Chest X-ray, PA view. Patient: 68 years old, sex M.
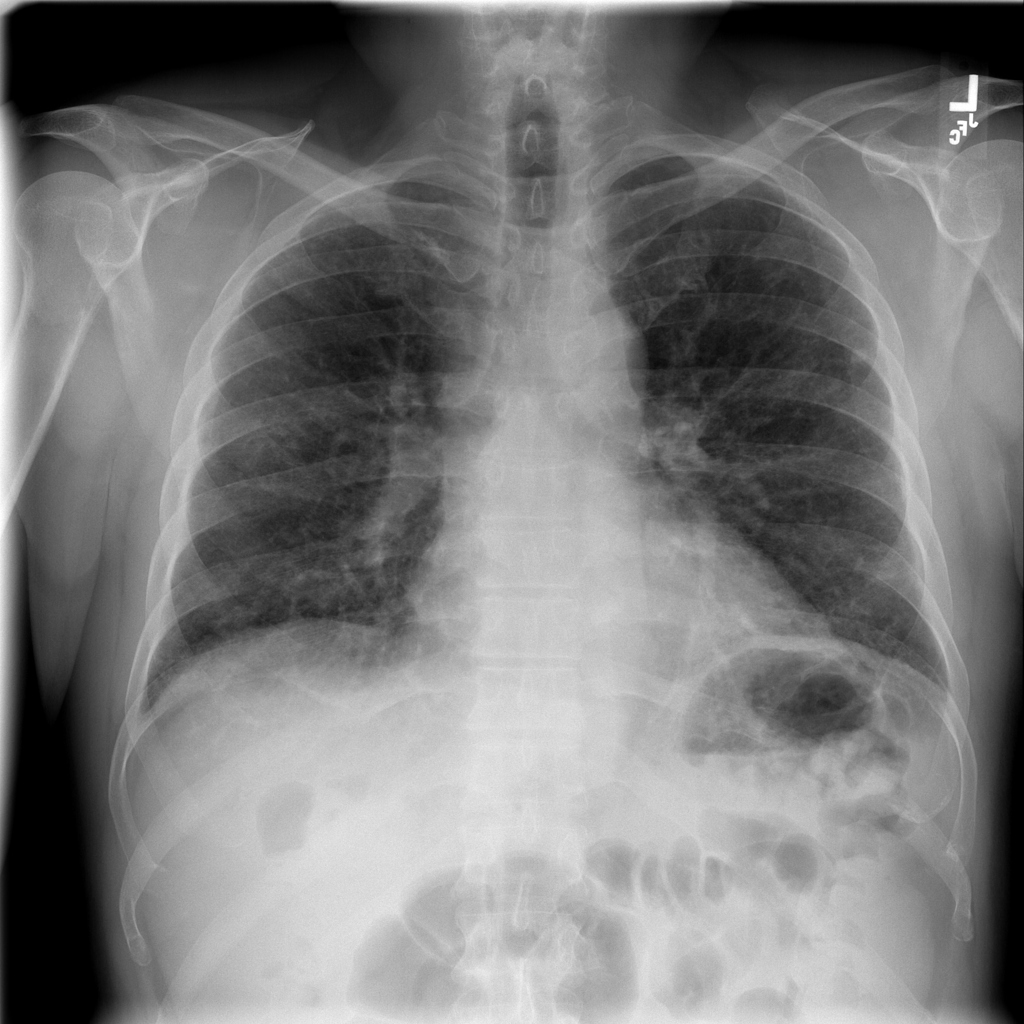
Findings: Nodule